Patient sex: M
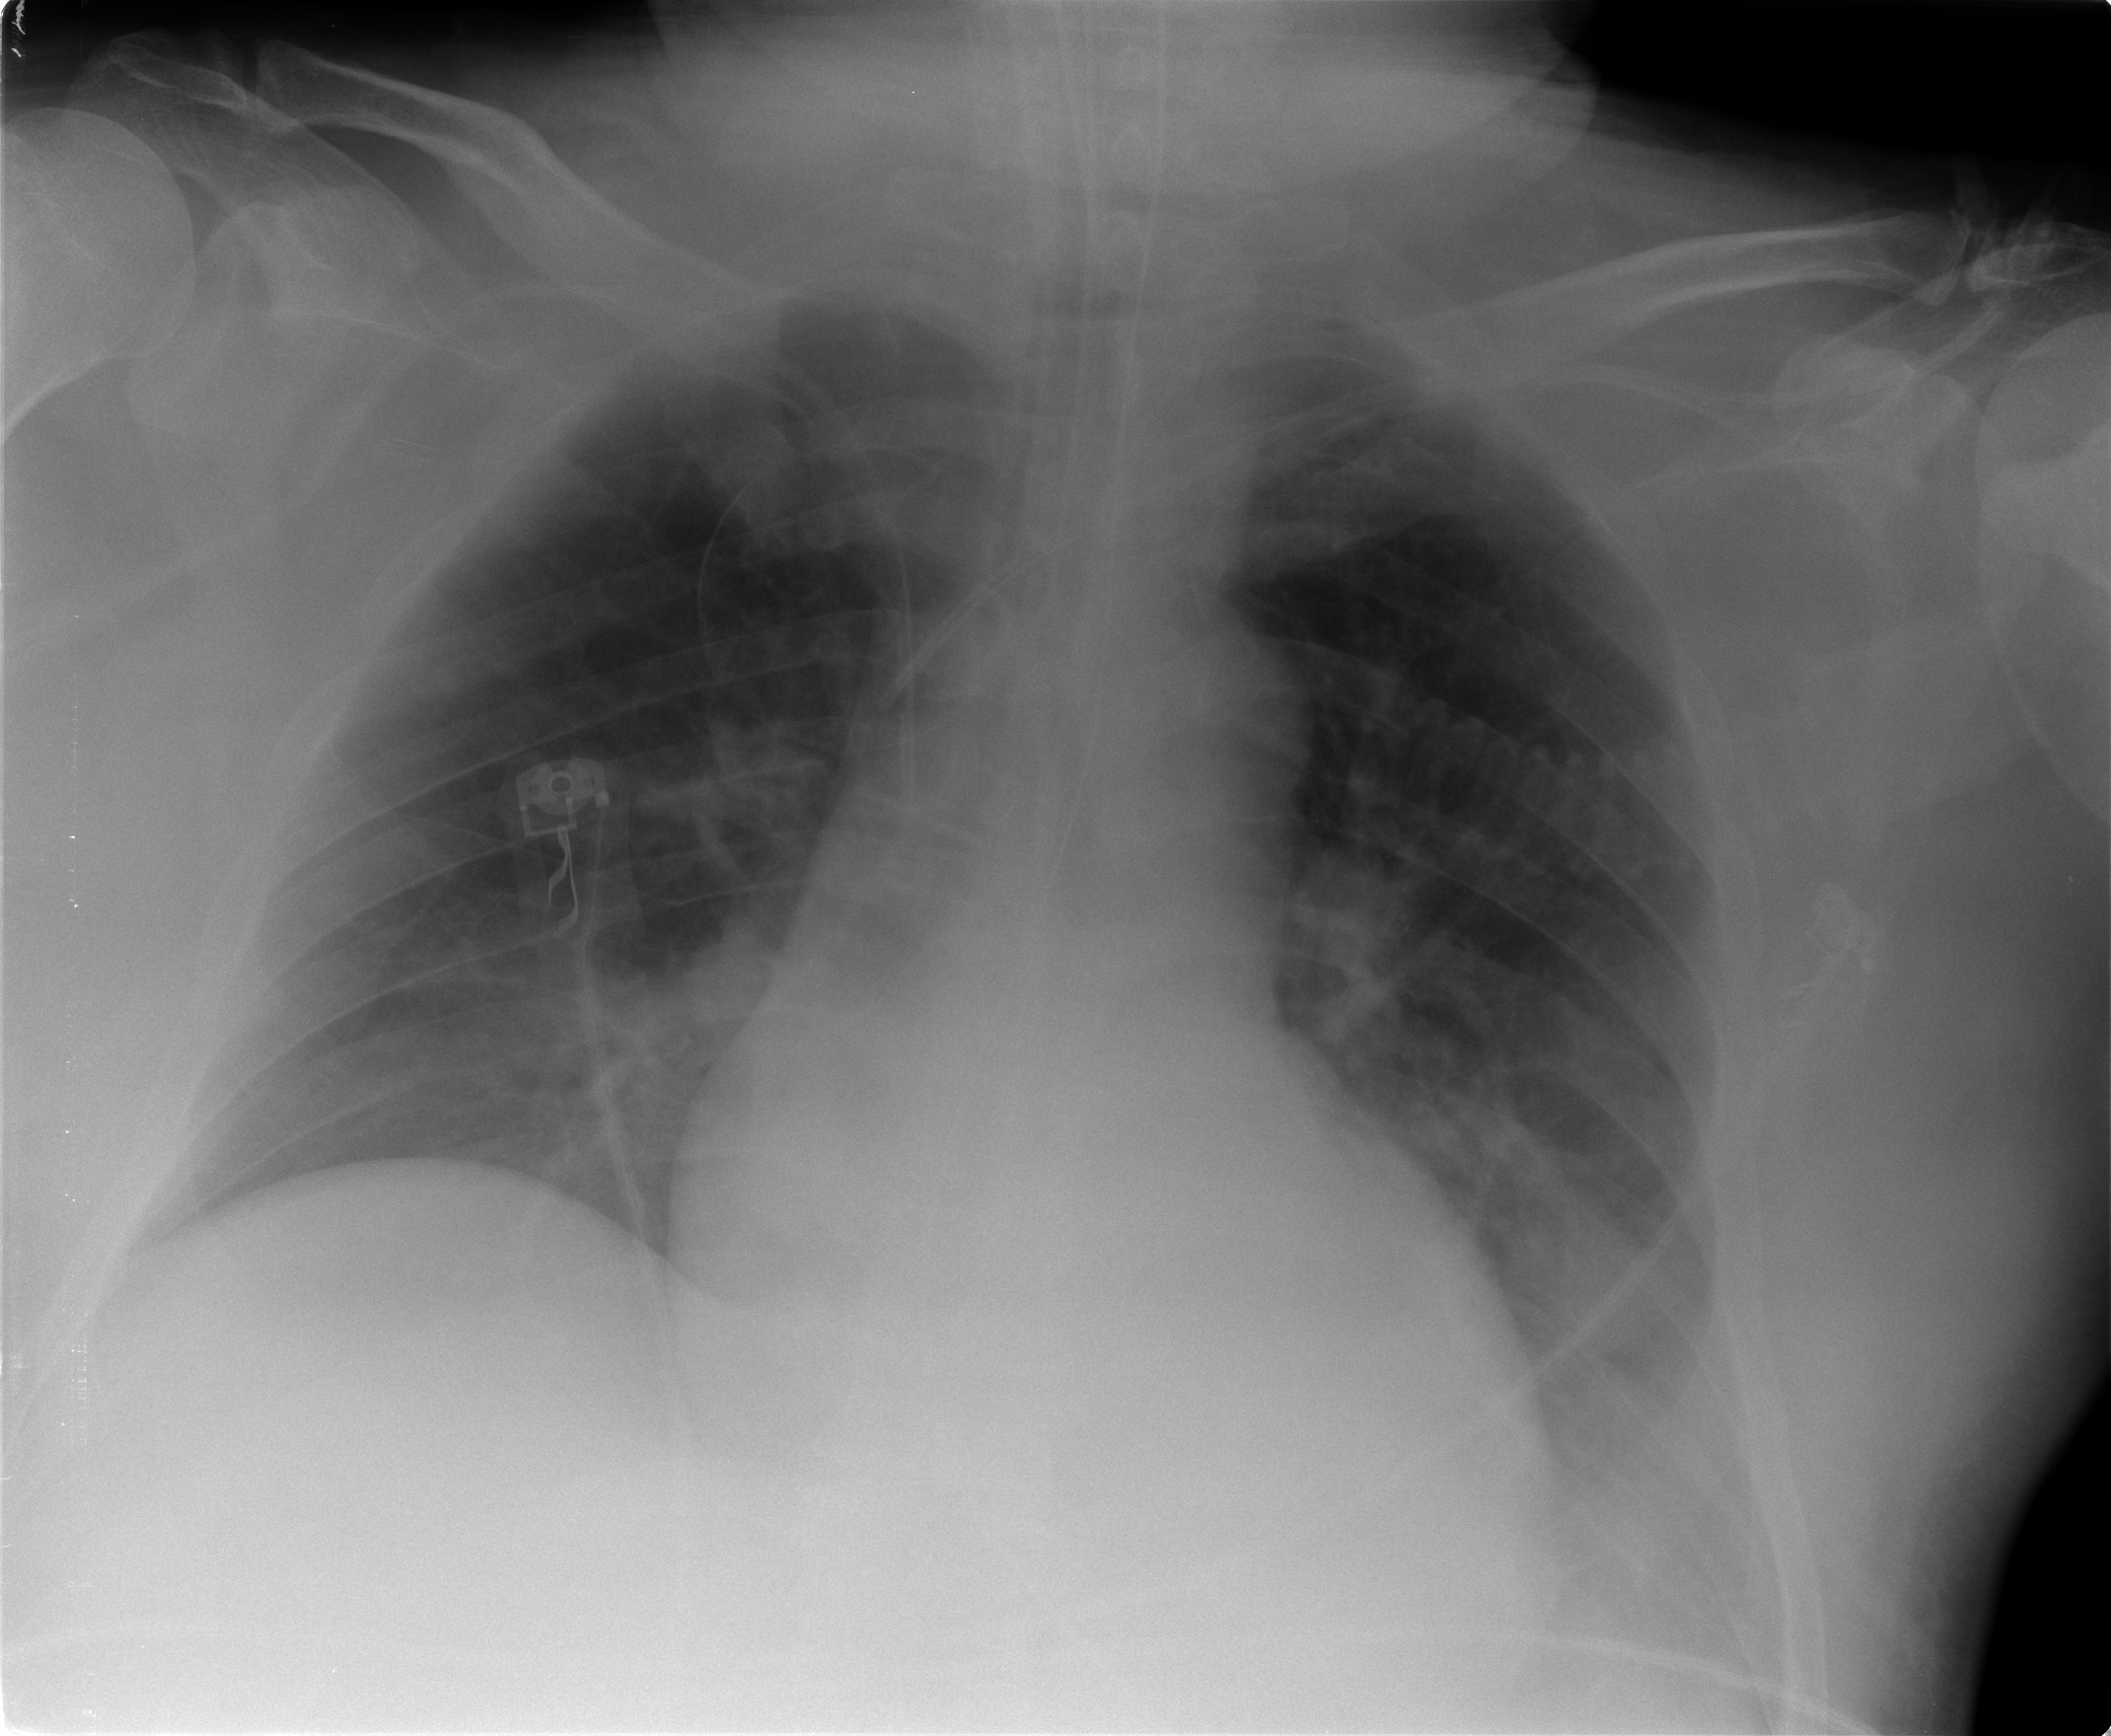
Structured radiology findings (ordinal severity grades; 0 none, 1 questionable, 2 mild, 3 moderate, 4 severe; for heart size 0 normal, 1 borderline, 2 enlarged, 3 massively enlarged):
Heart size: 2
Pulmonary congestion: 0
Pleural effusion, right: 0
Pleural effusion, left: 2
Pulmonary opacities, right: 0
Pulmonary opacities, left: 0
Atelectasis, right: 2
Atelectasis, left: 2